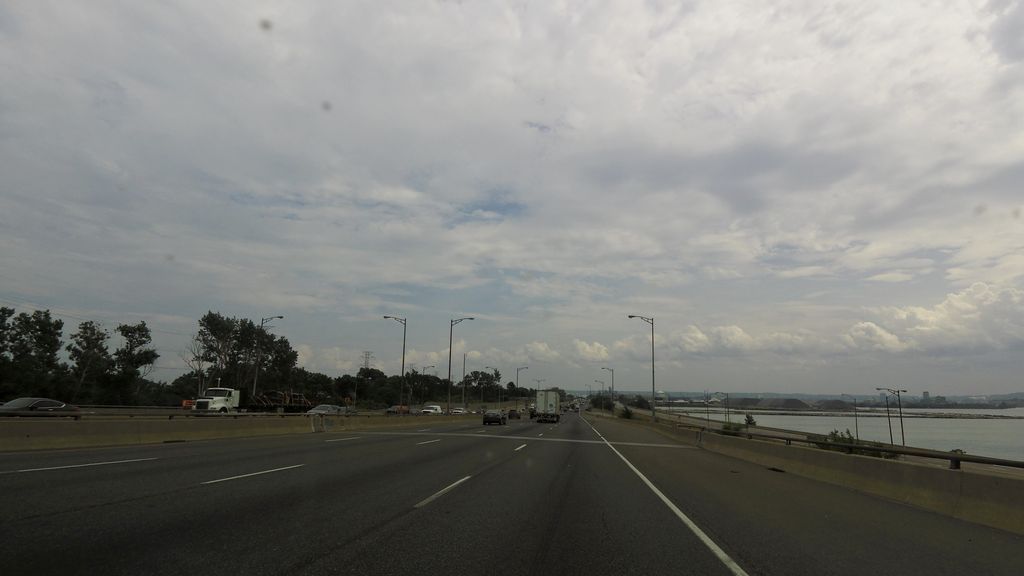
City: hamilton